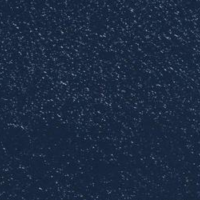
EUNIS habitat code: 14
Species observed at this site:
Tachybaptus ruficollis
Gentiana cruciata
Fulica atra
Anas platyrhynchos
Cirsium heterophyllum
Vaccinium myrtillus
Vaccinium vitis-idaea
Passer domesticus
Melilotus albus
Filipendula ulmaria
Senecio ovatus
Caltha palustris
Angelica sylvestris
Matricaria discoidea
Tripleurospermum inodorum
Certhia familiaris
Rumex alpinus
Vicia cracca
Cinclus cinclus
Motacilla alba
Senecio squalidus
Delichon urbicum
Periparus ater